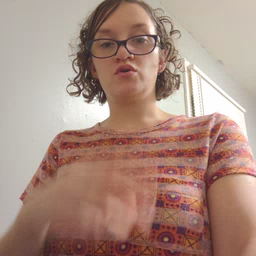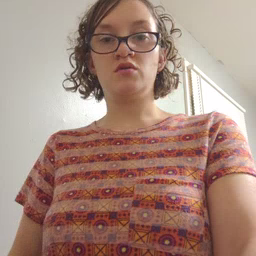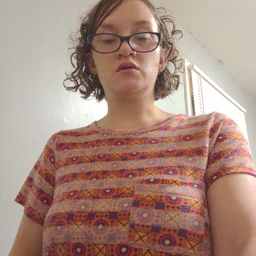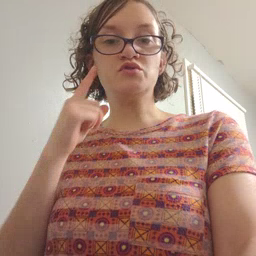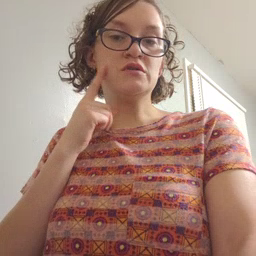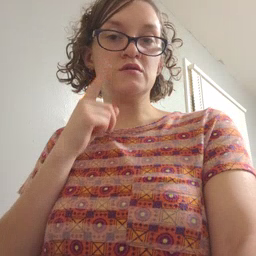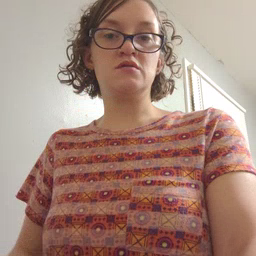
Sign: cheek